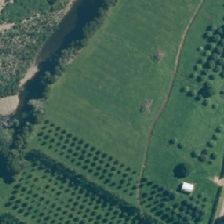
Land cover: high_producing_grassland